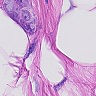
Metastatic tissue present: yes